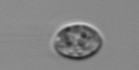
Label: Amoeba